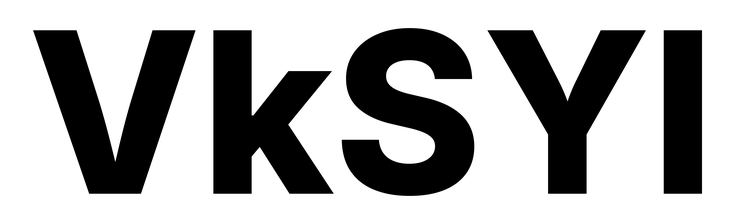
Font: Inter_ExtraBold